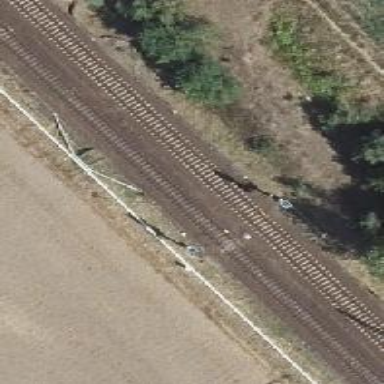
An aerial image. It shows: Railway with electrified contact lines.